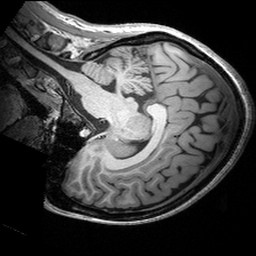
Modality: T1w
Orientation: sagittal
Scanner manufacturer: siemens
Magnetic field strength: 3 T
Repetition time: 2.53 s
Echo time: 0.00299 s